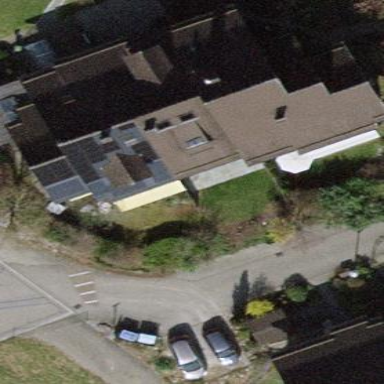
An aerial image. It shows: Residential building.